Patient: sex M, age 65
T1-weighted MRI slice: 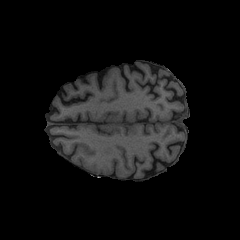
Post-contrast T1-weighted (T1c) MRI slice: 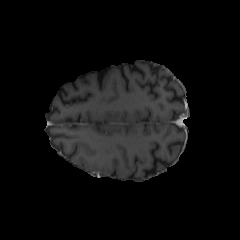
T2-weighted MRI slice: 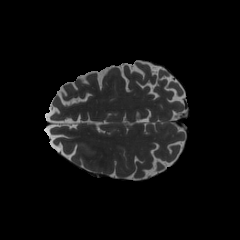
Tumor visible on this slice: no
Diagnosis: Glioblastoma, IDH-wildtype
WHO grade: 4